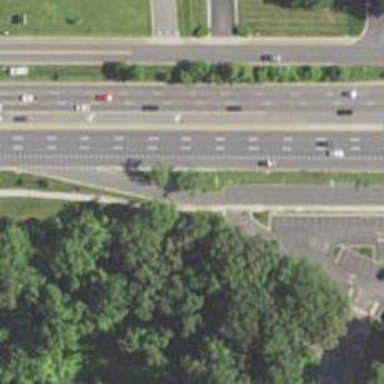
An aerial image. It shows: Primary link highway with asphalt surface.